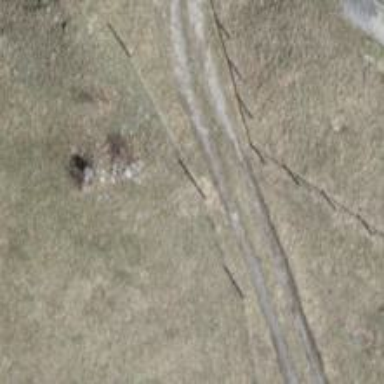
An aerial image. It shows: Track with grade 4 track type.